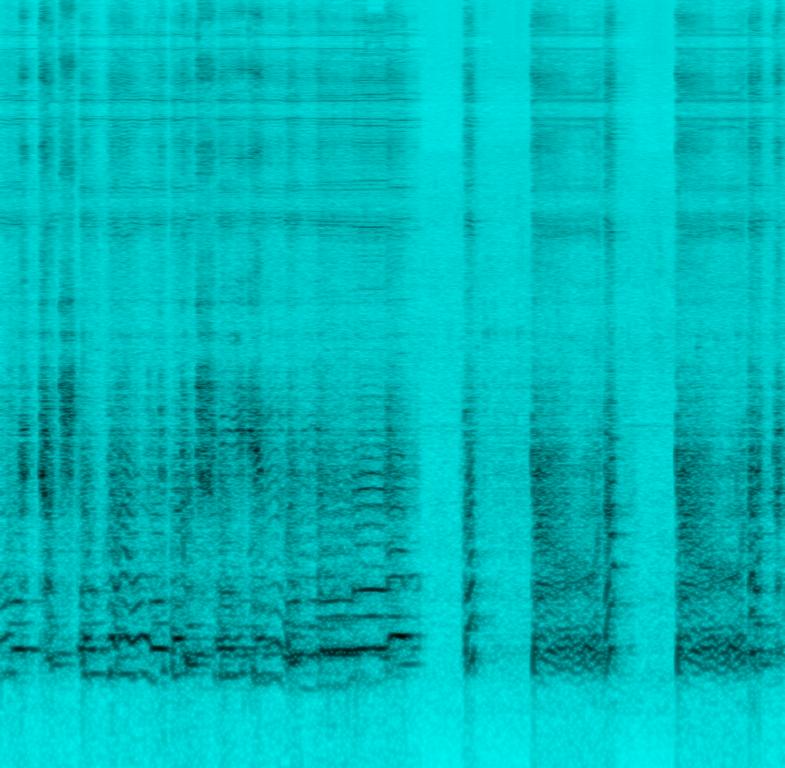
The low quality recording features a kids song played through some kind of toy, and it consists of low male vocal singing over some key chords. It sounds distorted and crushed. The recording is noisy and in mono, as it was probably recorded with a poor quality microphone.